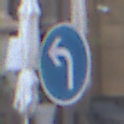
Verkehrszeichen: VorgeschriebeneFahrtrichtungLinks
Umgebung: Outdoor, Urban
Tageszeit: MorningAfternoon
Wetter: PartlyCloudy
Licht: Natural
Jahreszeit: NotSpecified
Kontrast: LowContrast